Question: i'm trying to fix a text in the beginning of text area, what I have right now is this :
'''
<div>
<textarea class="title-text" placeholder="do something..." rows="2" maxlength="80"></textarea>
<span class="before-title">I will,</span>
</div>
'''
the details in this link : <URL>
but the real issue is when the user types text bigger than the textarea size ( the size of textarea should be unchanged), the fixed text is not moved to top and this issue appears :
I need some JS to update to css 'top' property of the class 'before-title' when ever the textarea content is changed
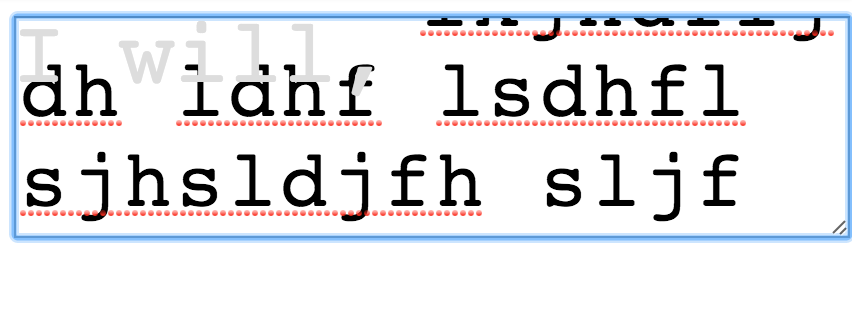
Answer: '''
<div id="holder"><textarea class="title-text" placeholder="do something I'm really good at" rows="3" maxlength="80"></textarea>
<span class="before-title">Pour Combien,</span>
<span id="testscrol"></span></div>
'''
'''
.before-title, .title-text {
font-family: monospace;
font-size: 45px;
}
.before-title {
position: absolute;
top: 7px;
left: 7px;
color: #dddddd;
font-size: 45px;
z-index: 1 ;
}
#holder {
position: relative;
overflow: hidden;
}
.title-text {
text-indent: 340px; /* change this value */
font-size: 40px;
line-height: 45px;
letter-spacing: 2px;
width: 100%;
display: block;
overflow: auto;
z-index : 99999 ;
}
'''
'''
function h(e) {
var height = e.scrollTop;
$("#testscrol").html(e.scrollTop) ;
$(".before-title").css({'top' : 9 - height });
}
$('textarea').each(function () {
h(this);
}).on('scroll' , function(){
h(this) ;
});
'''
<URL>
# #Live Demo#